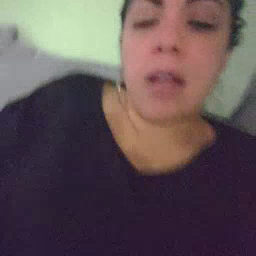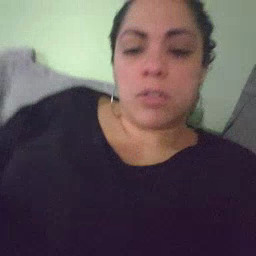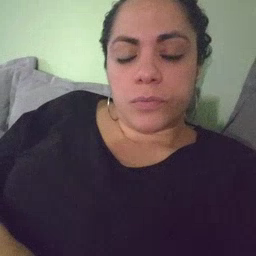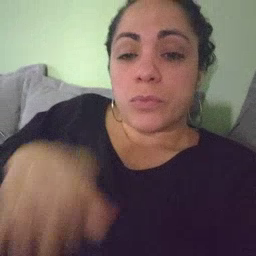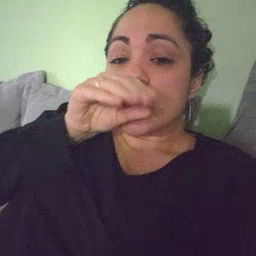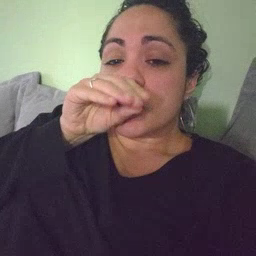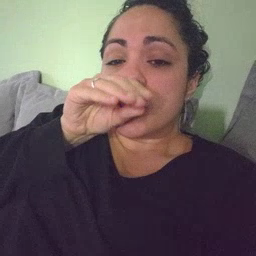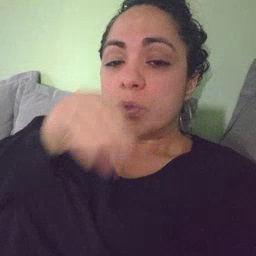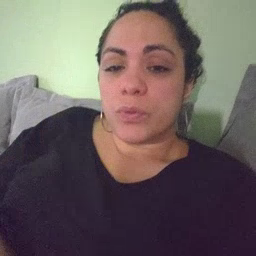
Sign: goose